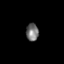
Tissue: prostate
Cell type: T cells
Senescence score: 0.6886
Nuclear area (px): 212
Mean DAPI intensity: 116.377